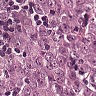
Metastatic tissue present: yes